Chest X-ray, PA view. Patient: 38 years old, sex F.
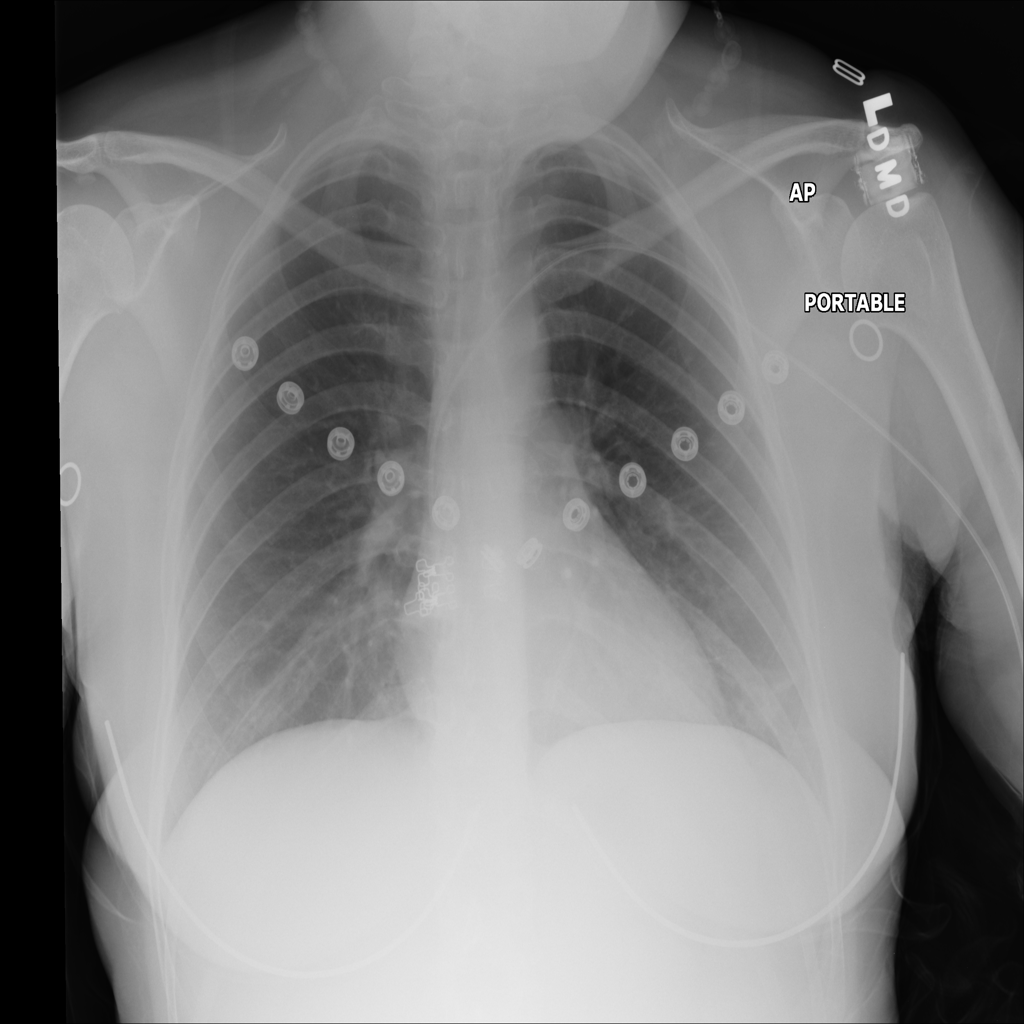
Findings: No Finding